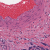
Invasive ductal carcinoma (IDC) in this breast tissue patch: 0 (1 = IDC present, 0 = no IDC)